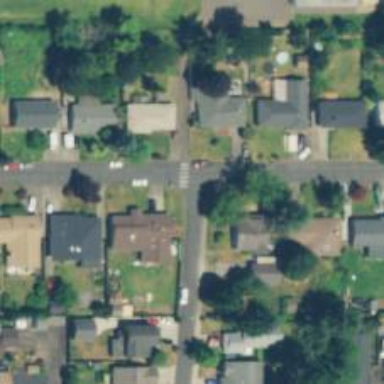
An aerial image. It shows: Residential road with sidewalk on the left.